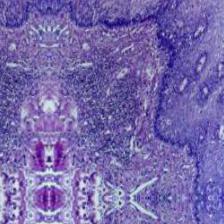
Diagnosis: Normal